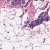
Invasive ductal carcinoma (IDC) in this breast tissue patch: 0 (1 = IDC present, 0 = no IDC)